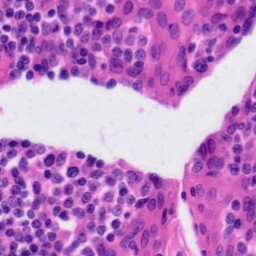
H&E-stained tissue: Tonsil